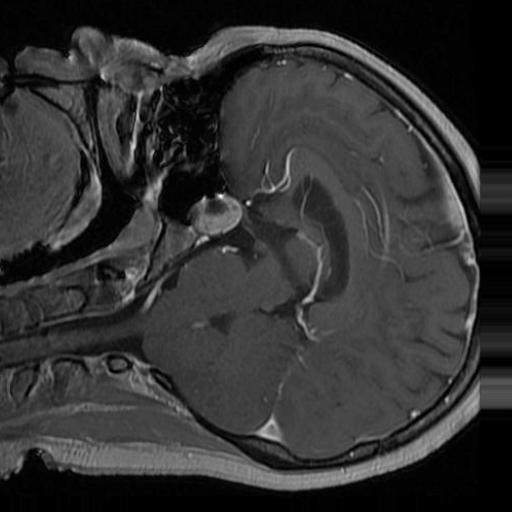
Label: brain_tumor